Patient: sex F, age 62
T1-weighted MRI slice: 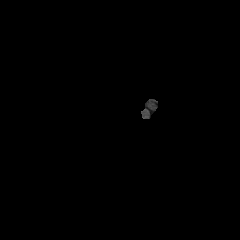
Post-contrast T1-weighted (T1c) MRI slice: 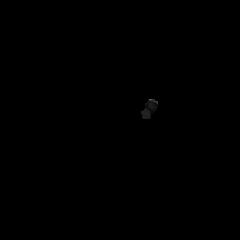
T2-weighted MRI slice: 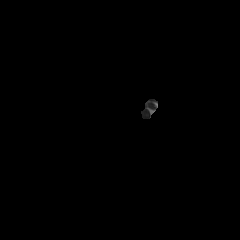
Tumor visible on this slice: no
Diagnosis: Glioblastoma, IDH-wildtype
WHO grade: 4